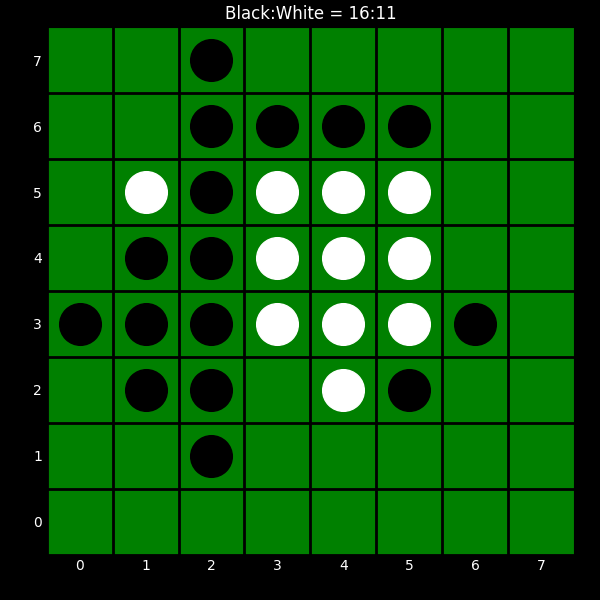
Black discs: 16
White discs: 11